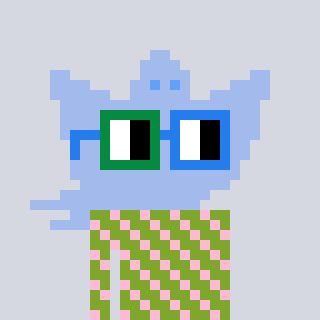
a pixel art character with square green and blue glasses, a ghost-B-shaped head and a slimegreen-colored body on a cool background